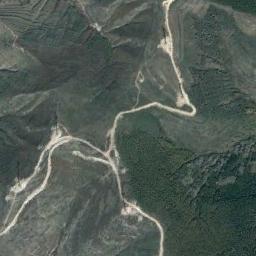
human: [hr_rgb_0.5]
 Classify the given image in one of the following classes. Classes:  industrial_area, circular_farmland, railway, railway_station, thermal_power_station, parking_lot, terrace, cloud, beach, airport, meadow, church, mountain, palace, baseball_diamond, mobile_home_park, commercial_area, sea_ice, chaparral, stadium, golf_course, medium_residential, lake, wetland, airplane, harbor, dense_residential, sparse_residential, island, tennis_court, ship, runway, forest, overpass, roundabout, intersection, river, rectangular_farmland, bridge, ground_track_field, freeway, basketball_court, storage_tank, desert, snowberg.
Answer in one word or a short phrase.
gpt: mountain